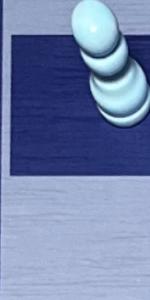
Label: Empty